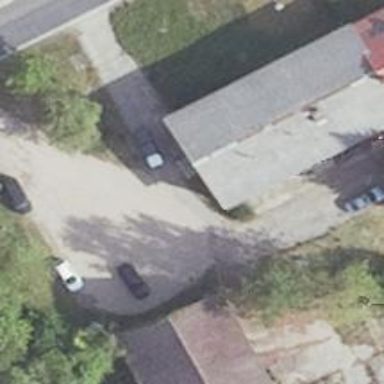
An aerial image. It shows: Driveway.